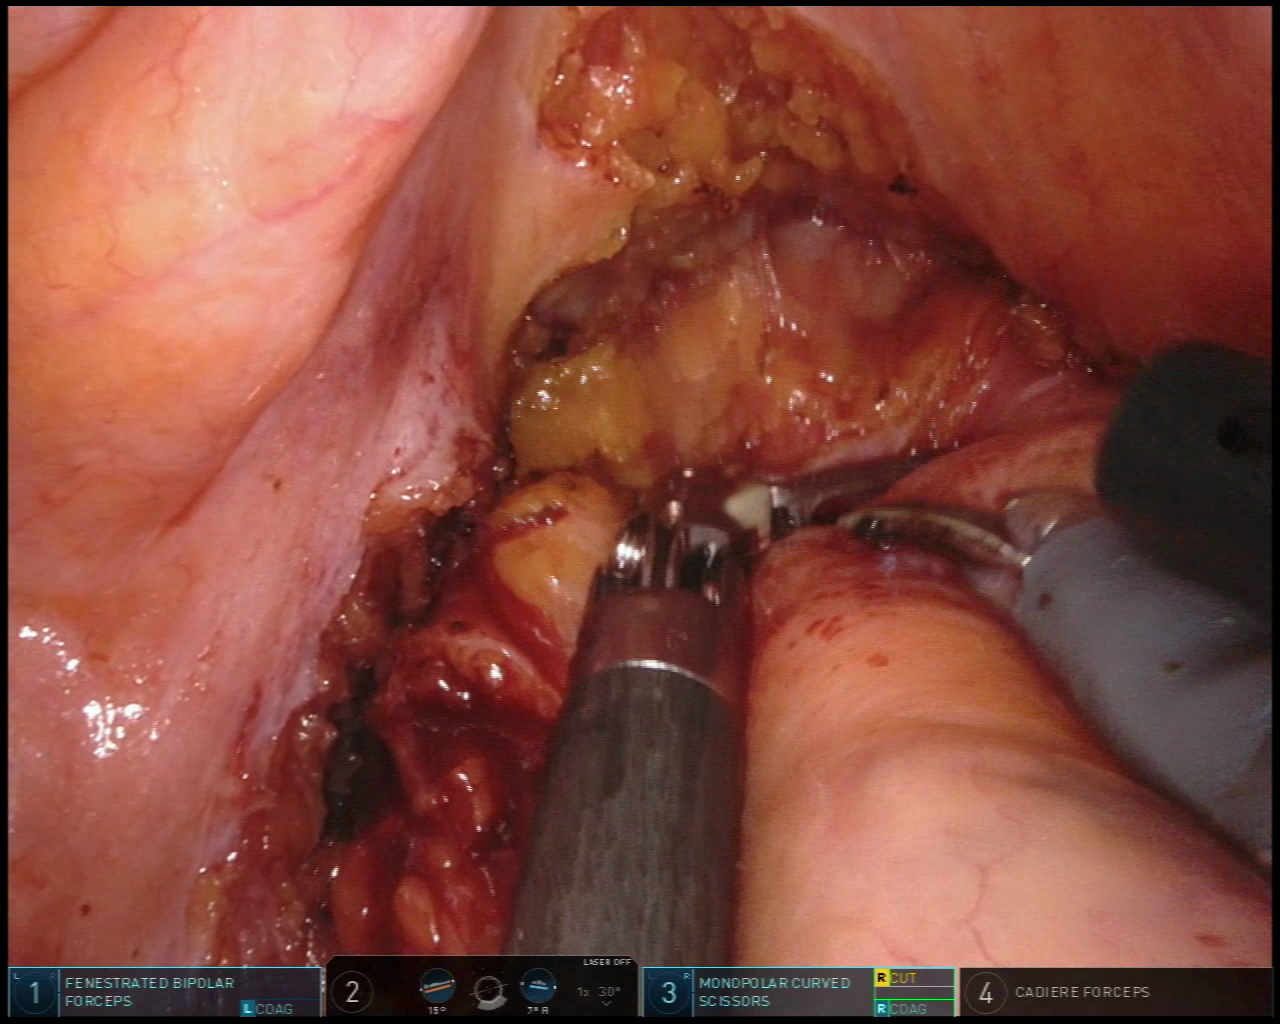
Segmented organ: vesicular_glands
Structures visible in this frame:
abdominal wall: no
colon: no
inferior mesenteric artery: no
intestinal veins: no
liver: no
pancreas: no
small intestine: no
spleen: no
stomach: no
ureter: no
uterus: no
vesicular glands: yes